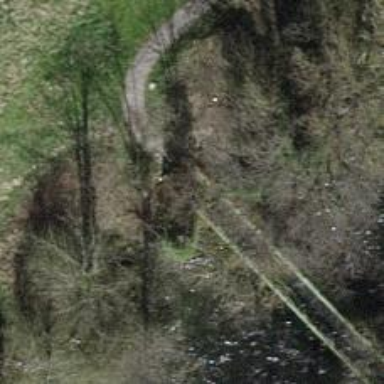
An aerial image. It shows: Path on metal bridge.